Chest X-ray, PA view. Patient: 40 years old, sex M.
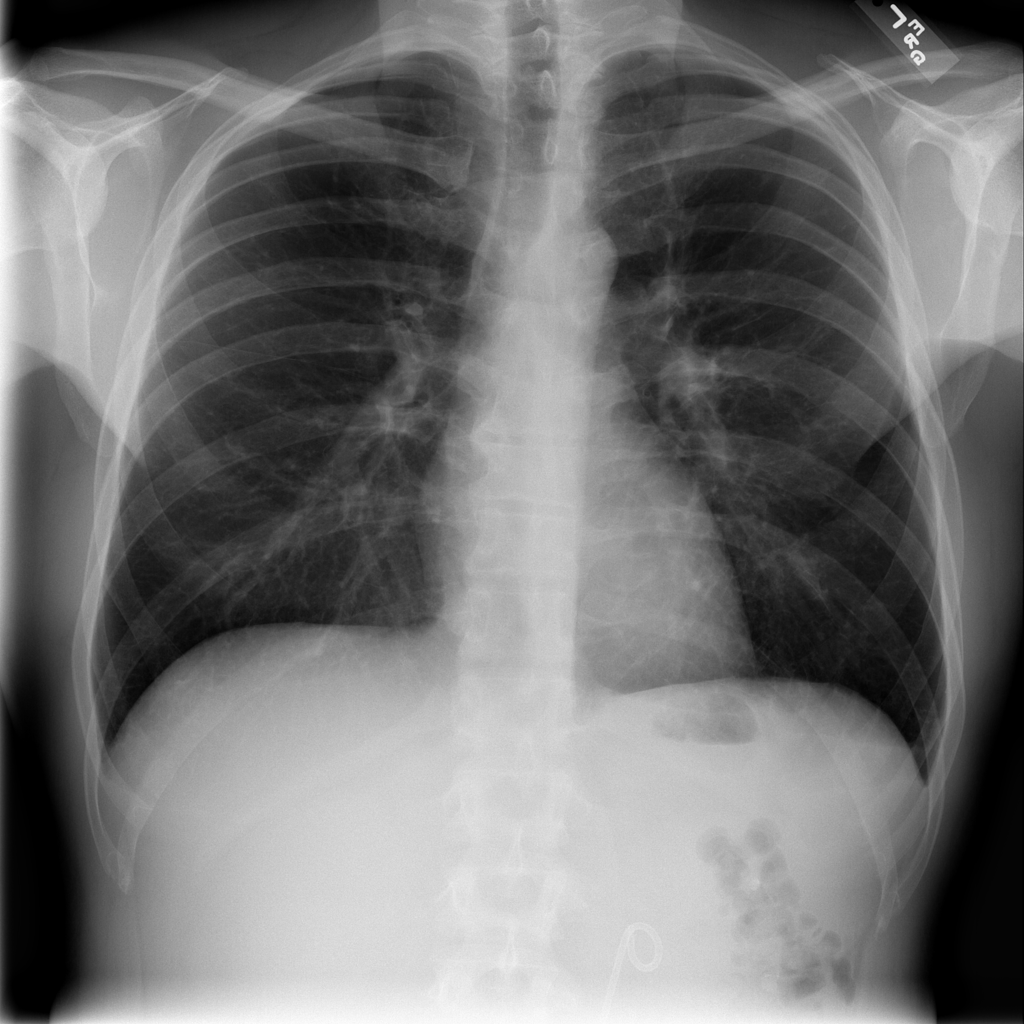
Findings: No Finding